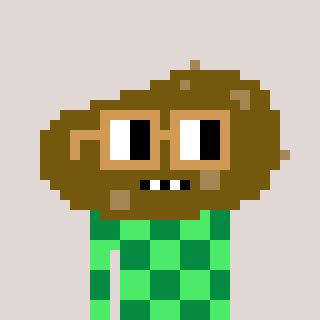
a pixel art character with square brown glasses, a potato-shaped head and a teal-colored body on a warm background